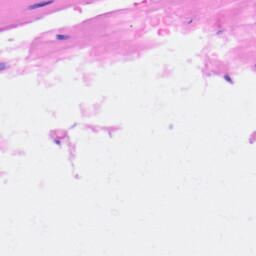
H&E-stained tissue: Heart